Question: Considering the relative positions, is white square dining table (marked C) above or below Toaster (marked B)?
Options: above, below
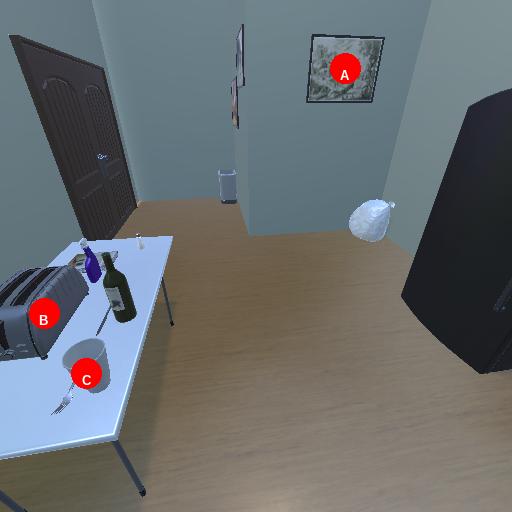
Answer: above